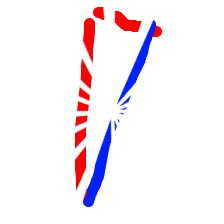
Shape: triangle